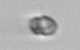
Label: Heterocapsa_rotundata